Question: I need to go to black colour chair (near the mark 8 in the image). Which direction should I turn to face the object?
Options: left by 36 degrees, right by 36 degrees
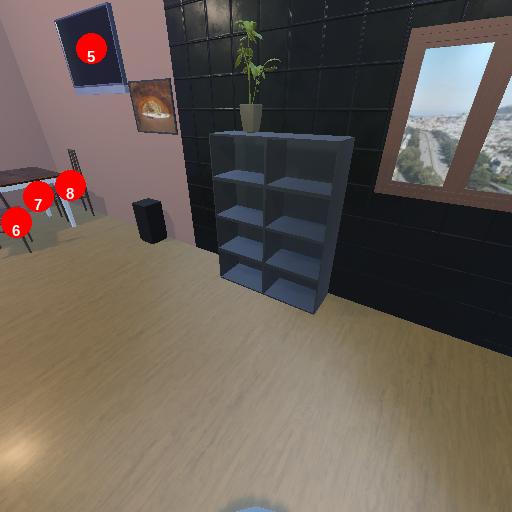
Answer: left by 36 degrees